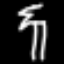
Label: palm tree